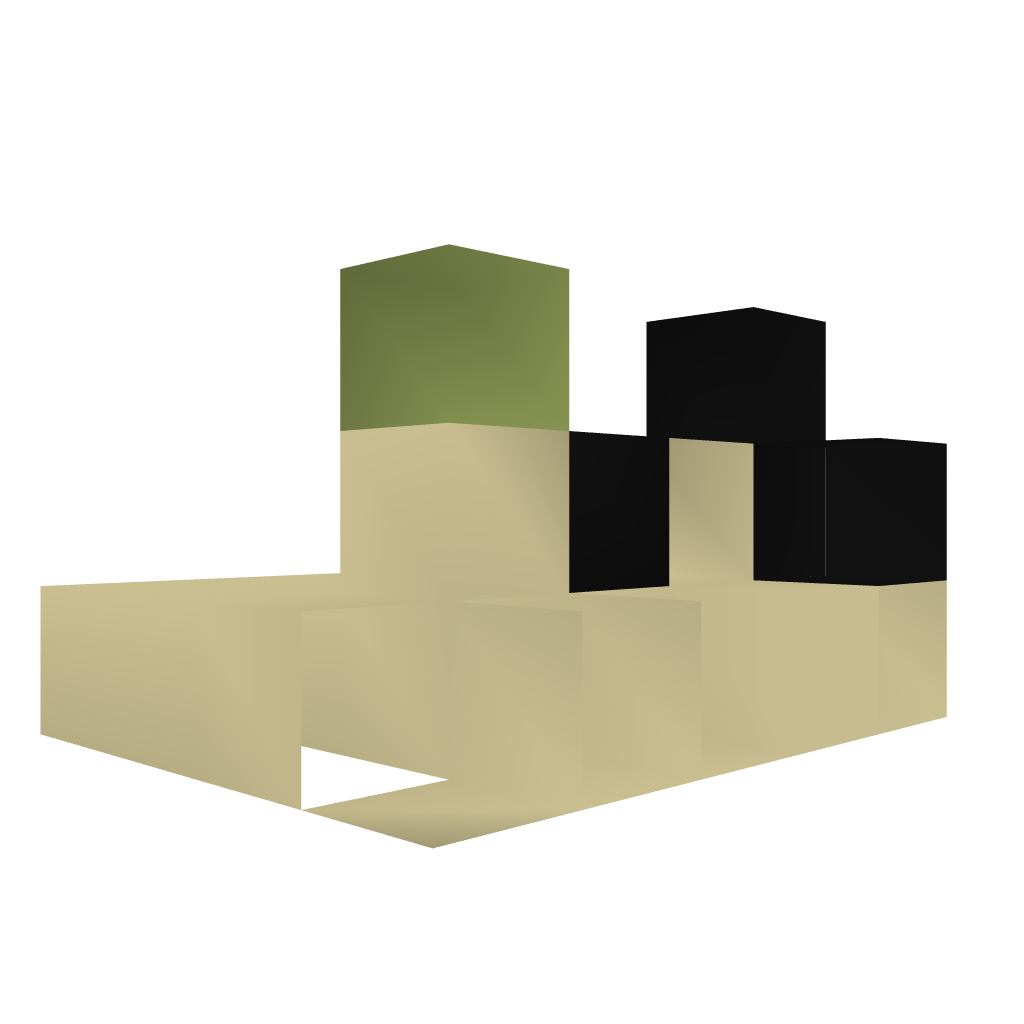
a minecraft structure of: Fast and minimalistic redstone pulser